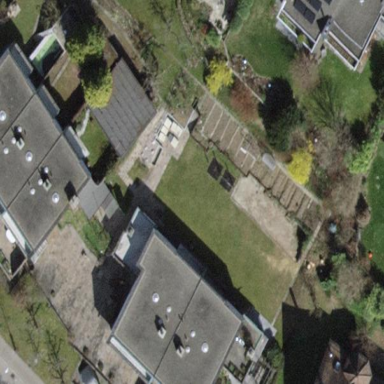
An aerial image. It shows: Terrace building.